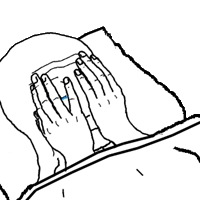
Label: 5_Crying_Wojak